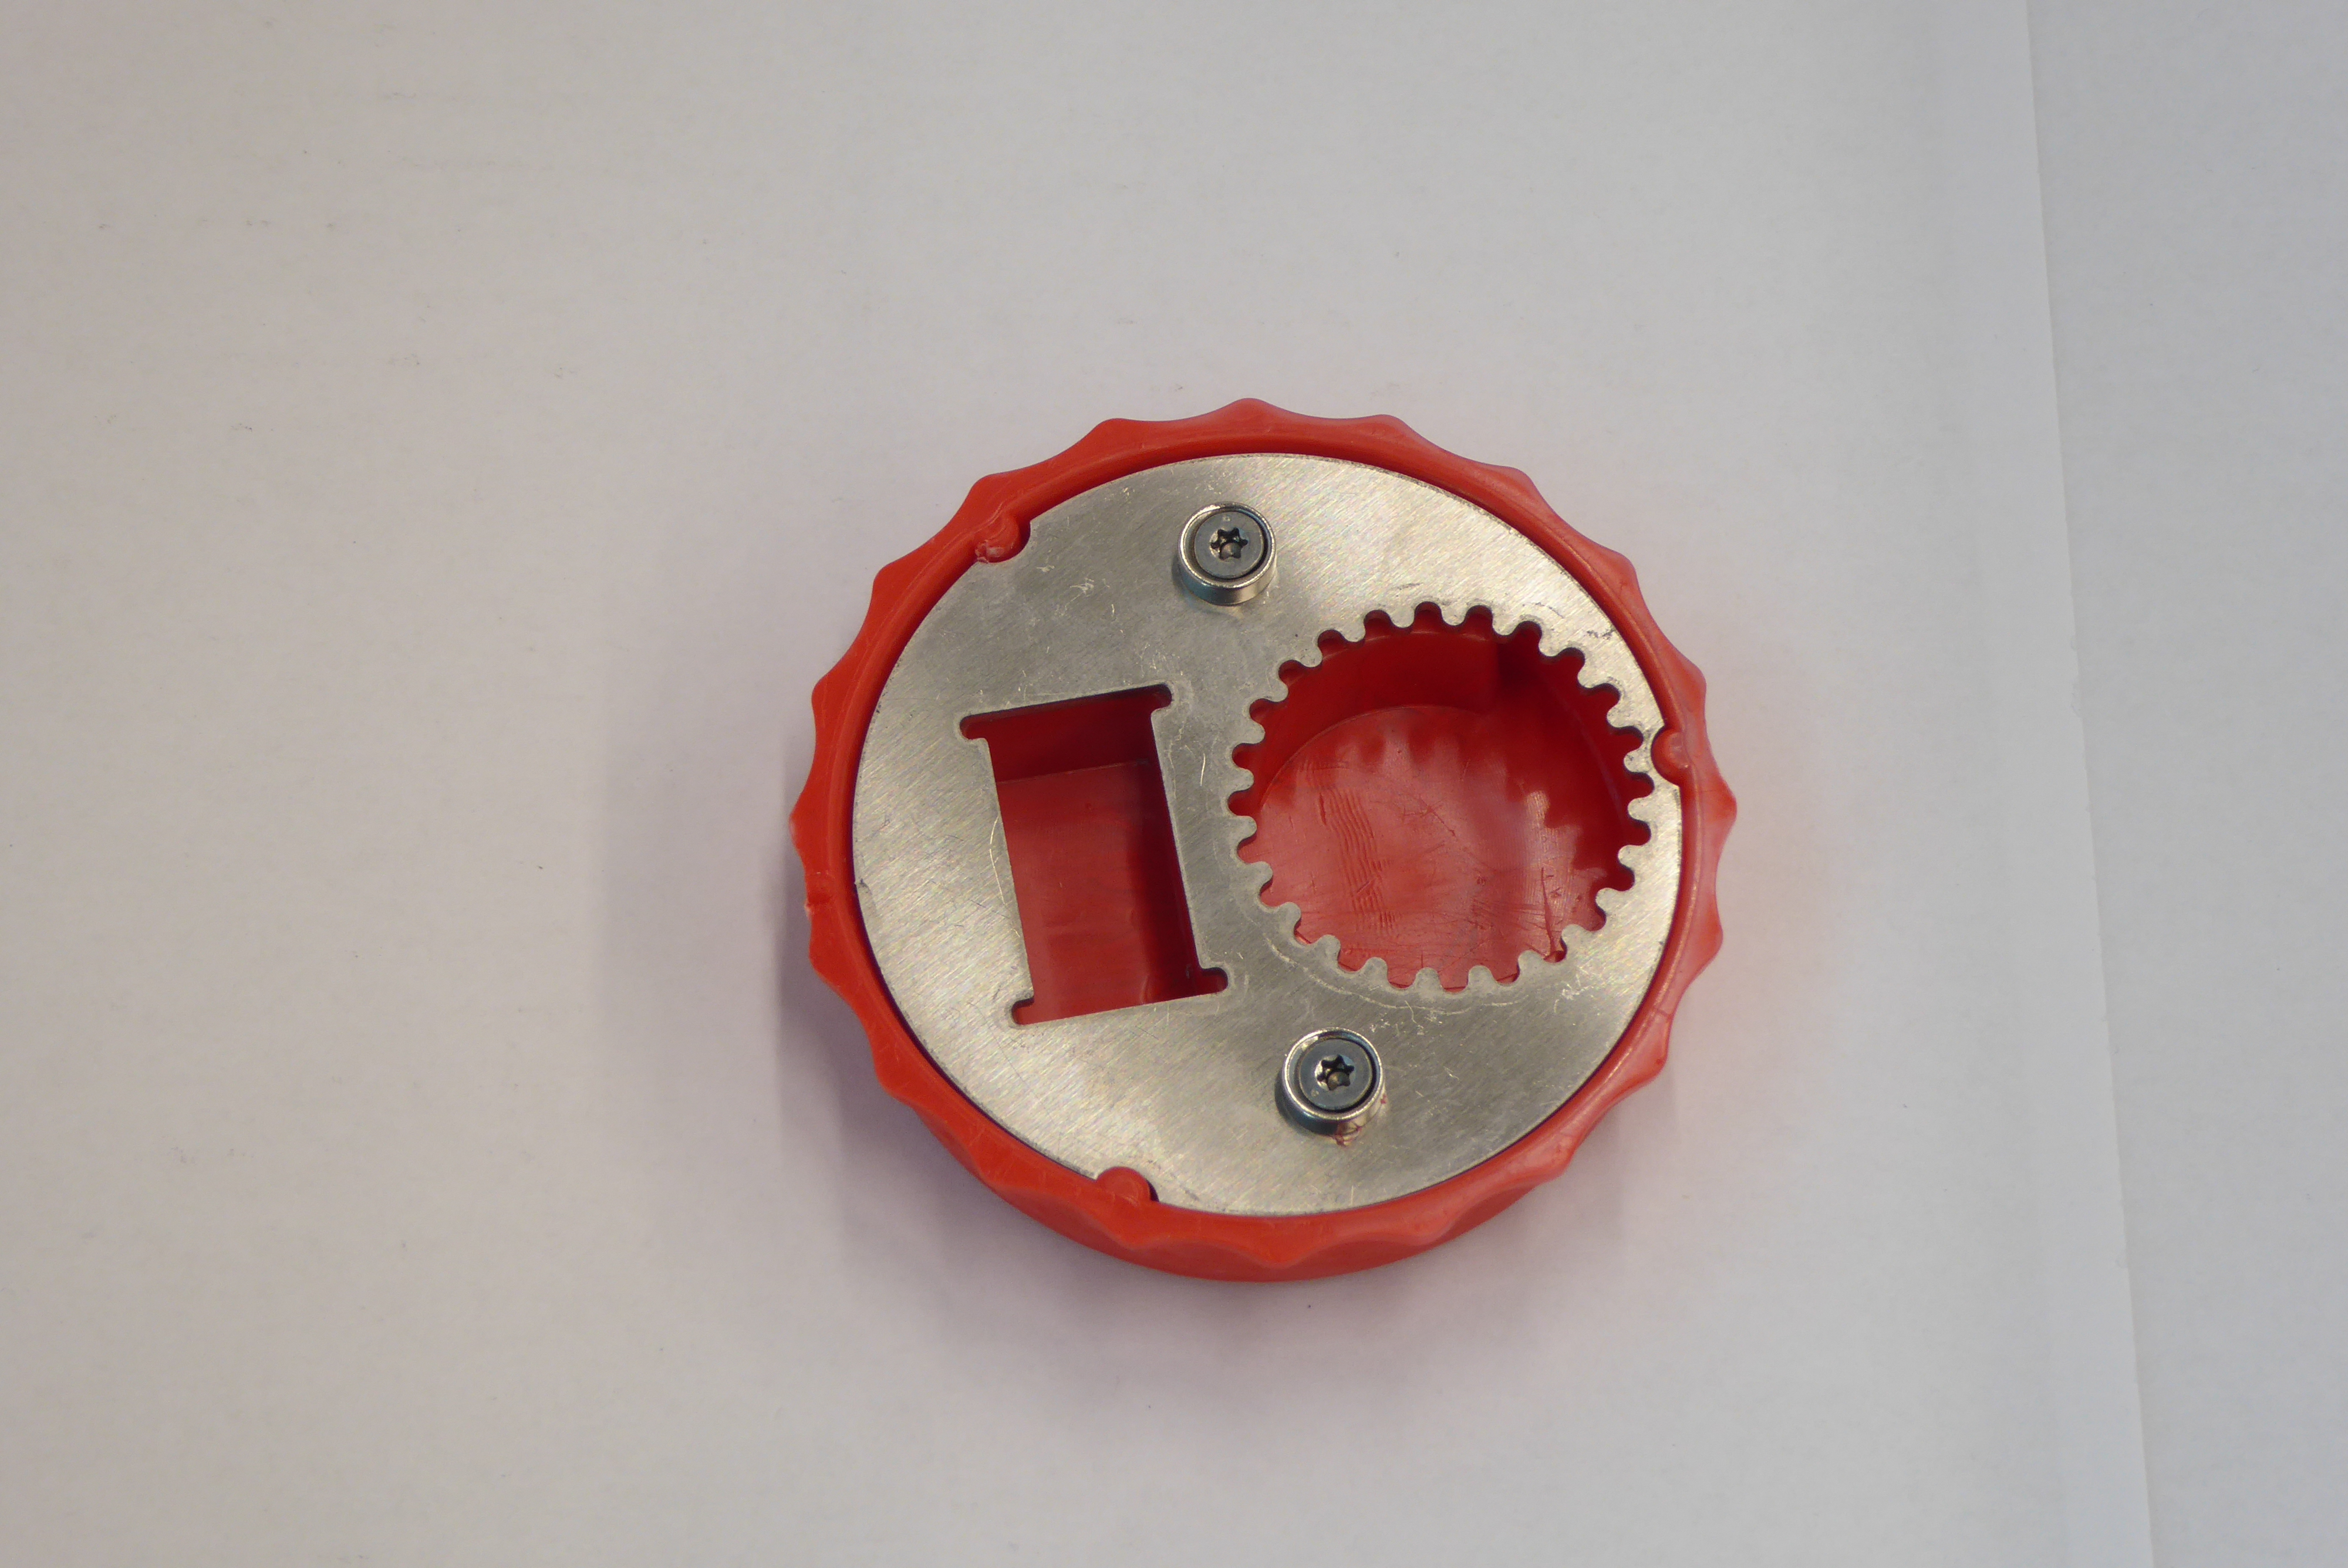
Label: Bottle Opener